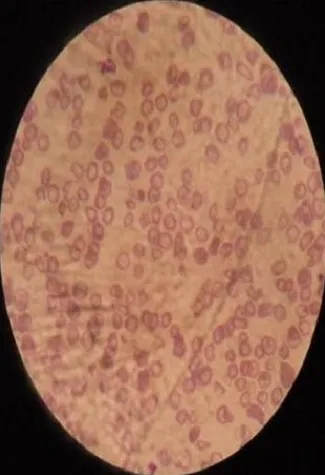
Blood smear: basophilic inclusions in erythrocytes.
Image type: pathology (immunostaining)